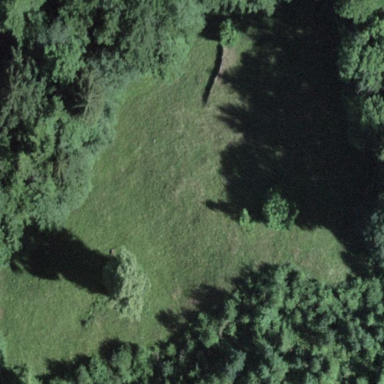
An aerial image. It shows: Beautiful meadow.